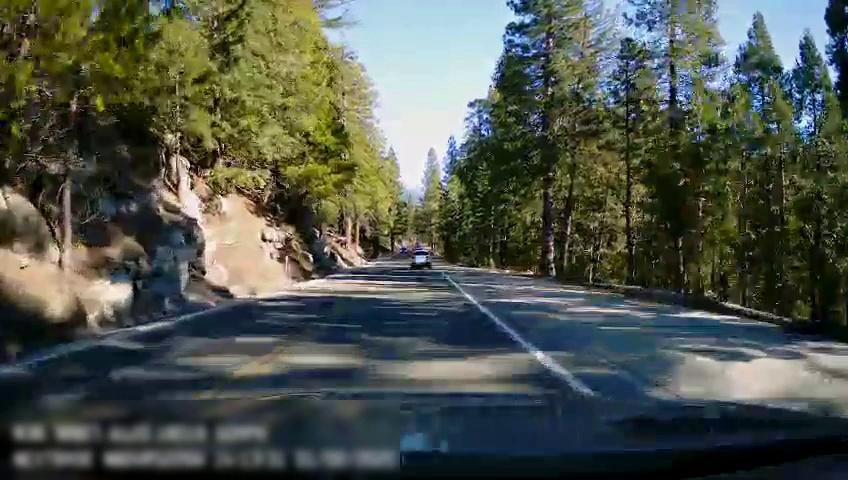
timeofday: Day
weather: Sunny
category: Drivable Space
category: Vehicles | SUV
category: Lanes | Current Lane
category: Lanes | Opposite Lane